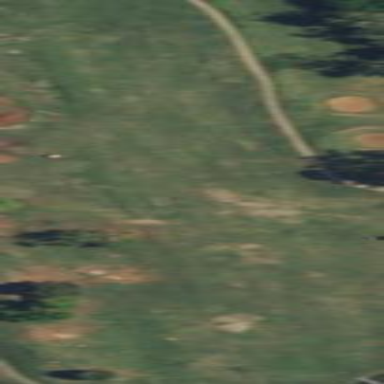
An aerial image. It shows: Grassy area designated as golf fairway.